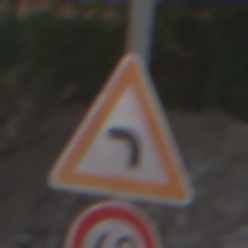
Verkehrszeichen: KurveLinks
Zusatzzeichen unten: Geschwindigkeit60
Umgebung: Outdoor, Suburban
Tageszeit: MorningAfternoon
Wetter: PartlyCloudy
Licht: Natural
Jahreszeit: NotSpecified
Kontrast: HighContrast